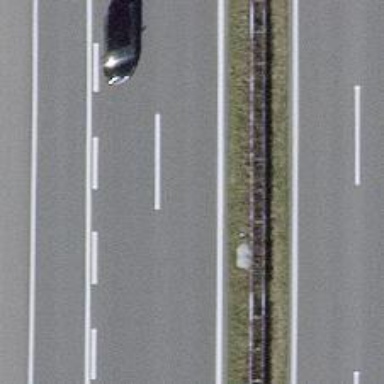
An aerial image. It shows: Asphalt motorway.